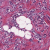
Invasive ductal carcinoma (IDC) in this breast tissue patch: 1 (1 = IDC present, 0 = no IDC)